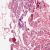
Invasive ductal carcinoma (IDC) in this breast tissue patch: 0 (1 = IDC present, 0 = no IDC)